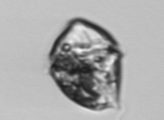
Label: Gyrodinium